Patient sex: M
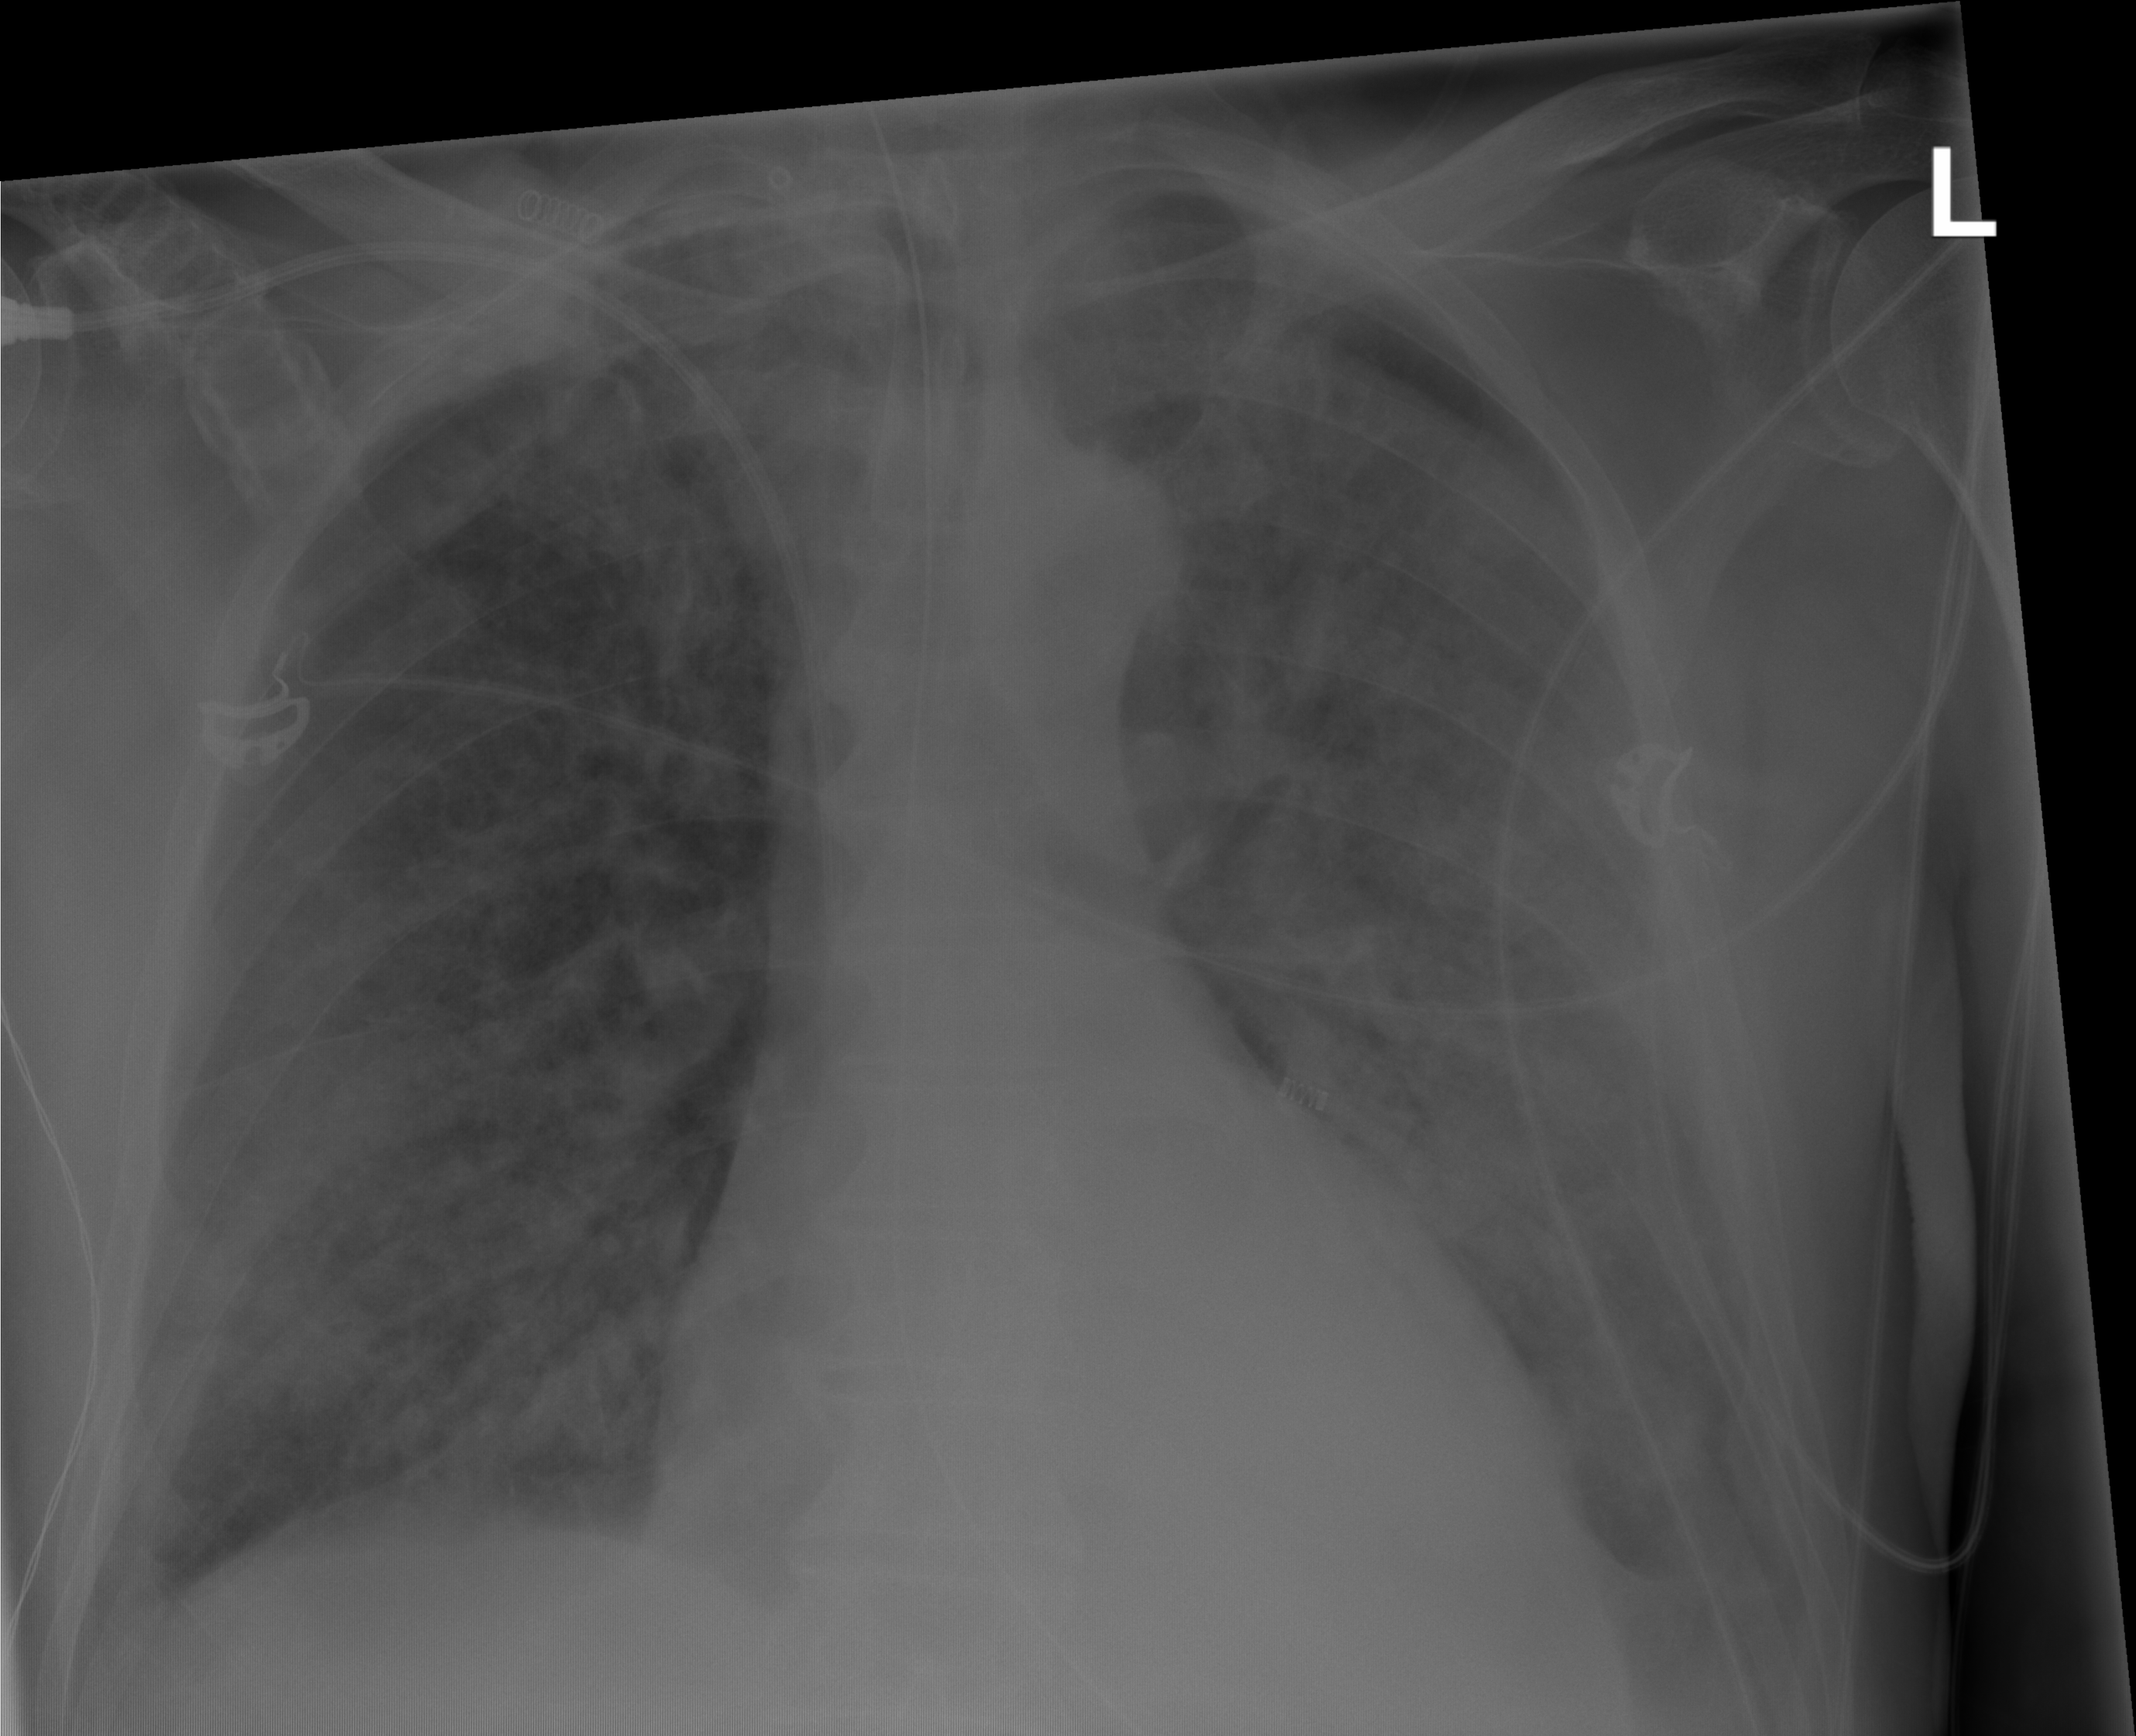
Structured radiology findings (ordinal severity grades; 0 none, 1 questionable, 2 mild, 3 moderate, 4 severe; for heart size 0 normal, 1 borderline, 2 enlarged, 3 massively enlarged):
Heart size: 1
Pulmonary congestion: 2
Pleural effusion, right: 2
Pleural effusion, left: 2
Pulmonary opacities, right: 3
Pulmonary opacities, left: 4
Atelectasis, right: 2
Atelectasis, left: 2